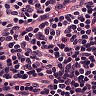
Metastatic tissue present: no